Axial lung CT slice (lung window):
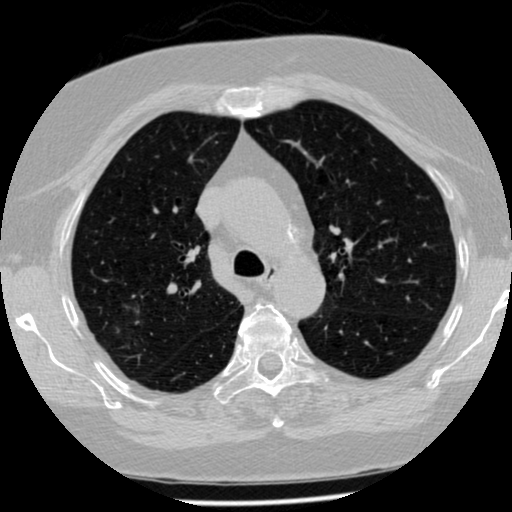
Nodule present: no